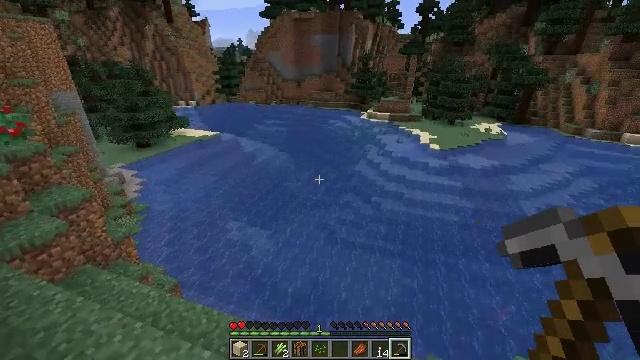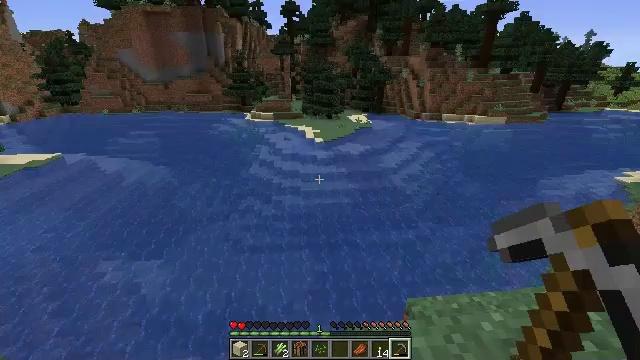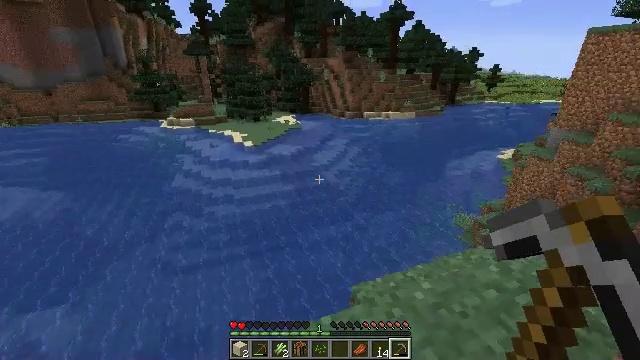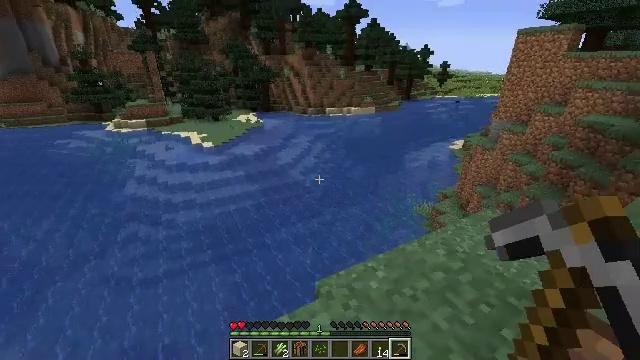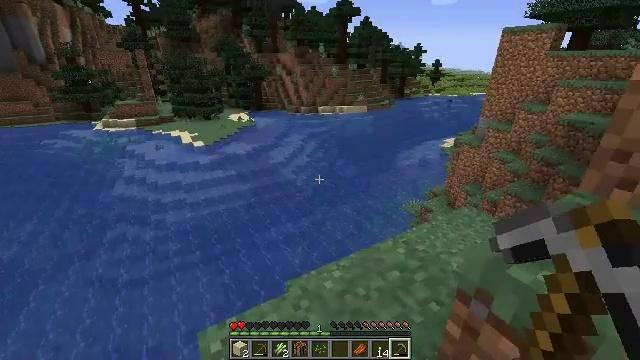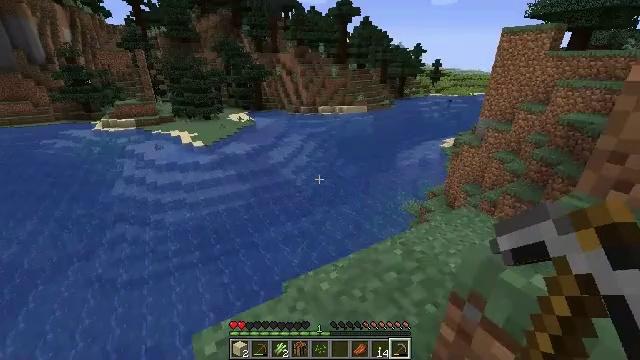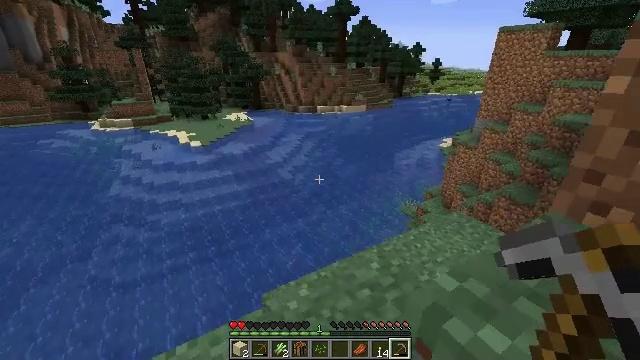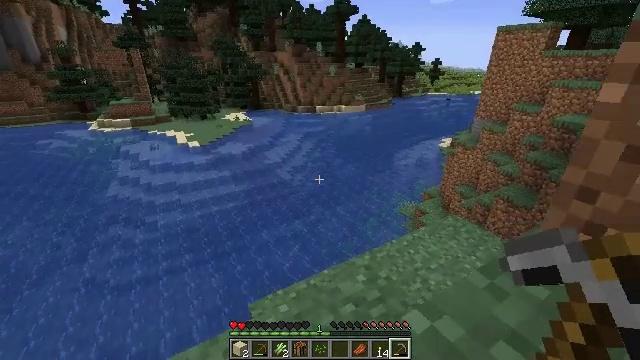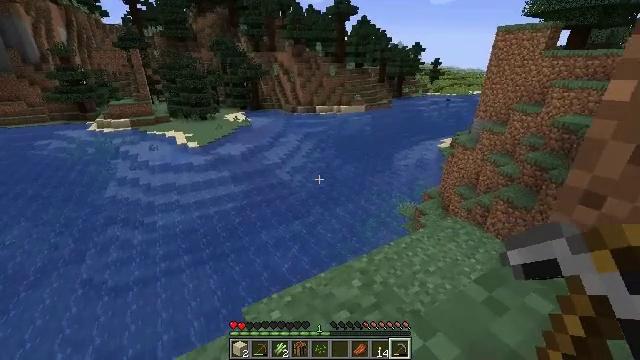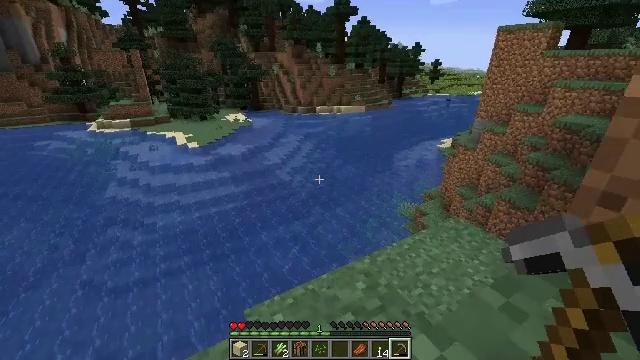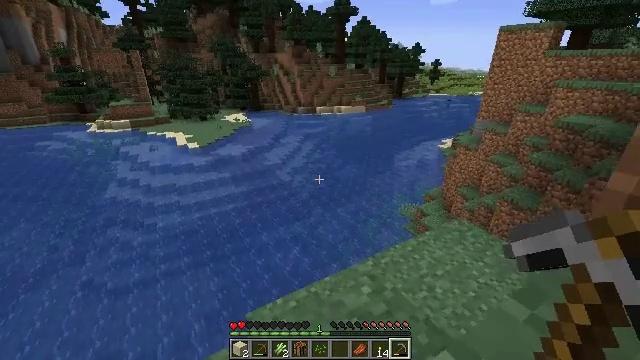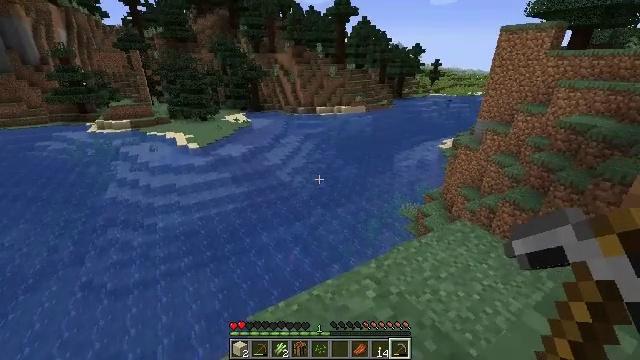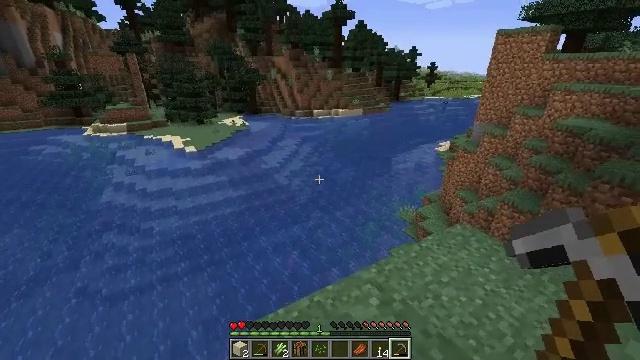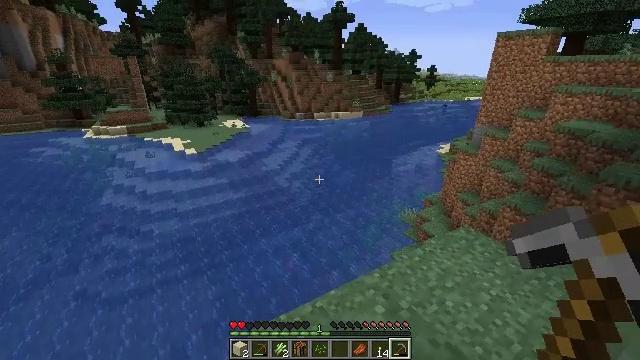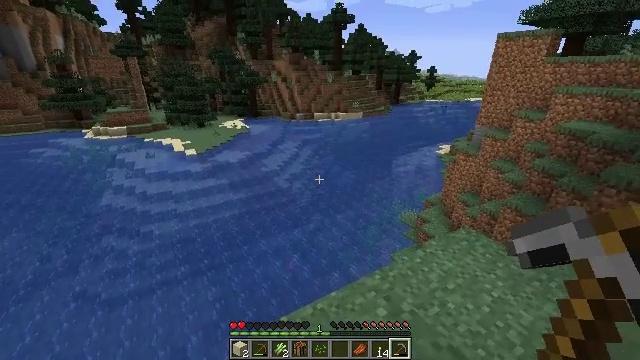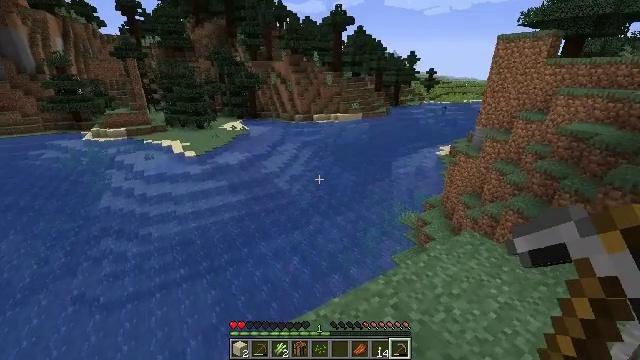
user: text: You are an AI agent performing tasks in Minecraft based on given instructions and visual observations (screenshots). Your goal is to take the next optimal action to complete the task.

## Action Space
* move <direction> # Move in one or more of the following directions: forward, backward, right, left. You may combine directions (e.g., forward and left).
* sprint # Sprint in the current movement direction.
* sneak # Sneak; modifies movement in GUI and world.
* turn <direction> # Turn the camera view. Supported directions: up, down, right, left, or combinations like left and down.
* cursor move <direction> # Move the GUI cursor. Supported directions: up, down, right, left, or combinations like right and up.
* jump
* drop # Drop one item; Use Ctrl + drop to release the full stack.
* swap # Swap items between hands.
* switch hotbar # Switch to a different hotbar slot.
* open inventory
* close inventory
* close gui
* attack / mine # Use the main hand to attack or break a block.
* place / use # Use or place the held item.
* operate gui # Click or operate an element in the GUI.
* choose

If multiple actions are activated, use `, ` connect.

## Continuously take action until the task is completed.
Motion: motion action
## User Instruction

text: Hunt a salmon.
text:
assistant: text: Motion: turn right
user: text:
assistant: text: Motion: move right, turn right
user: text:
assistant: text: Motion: move right, turn right
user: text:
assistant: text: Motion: move right, turn right
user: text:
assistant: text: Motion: move forward and move right
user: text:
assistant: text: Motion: move forward and move right
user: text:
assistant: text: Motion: move forward and move right
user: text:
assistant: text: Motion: move forward and move right
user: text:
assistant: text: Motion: move forward and move right
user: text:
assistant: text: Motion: move forward and move right
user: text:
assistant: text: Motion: move forward and move right
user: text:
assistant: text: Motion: move forward and move right
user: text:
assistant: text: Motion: move forward and move right
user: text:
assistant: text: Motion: move forward and move right
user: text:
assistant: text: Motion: move forward and move right
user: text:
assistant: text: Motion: move forward and move right
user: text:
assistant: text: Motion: move forward and move right
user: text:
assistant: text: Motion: move forward and move right
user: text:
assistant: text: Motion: move forward and move right
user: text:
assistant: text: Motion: move forward and move right
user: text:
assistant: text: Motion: move forward and move right
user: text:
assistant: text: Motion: move forward and move right
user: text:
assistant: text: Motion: move forward and move right
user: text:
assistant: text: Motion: move forward and move right
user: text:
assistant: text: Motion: move forward and move right
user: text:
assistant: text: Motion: move forward and move right
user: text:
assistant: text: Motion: move forward and move right
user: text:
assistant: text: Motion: move forward and move right
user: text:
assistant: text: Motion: move forward and move right, turn right
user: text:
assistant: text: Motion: move forward and move right, turn right and up